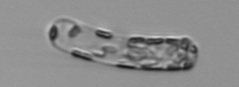
Label: Guinardia_striata